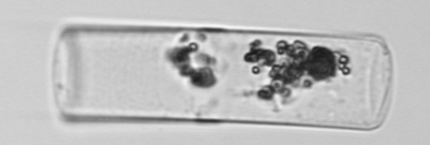
Label: Guinardia_flaccida